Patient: sex F, age 61
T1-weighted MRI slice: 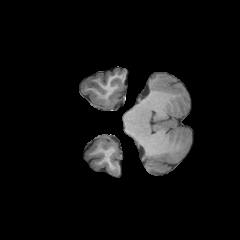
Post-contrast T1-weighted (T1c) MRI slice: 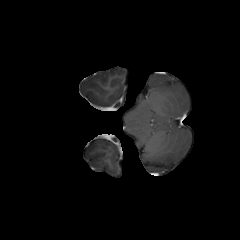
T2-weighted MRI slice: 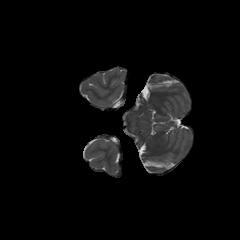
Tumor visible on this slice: no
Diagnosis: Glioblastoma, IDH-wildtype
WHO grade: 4